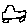
Label: car